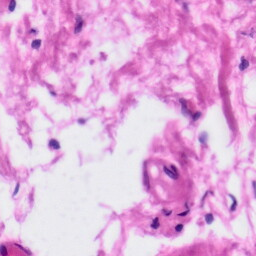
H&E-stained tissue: Tonsil